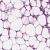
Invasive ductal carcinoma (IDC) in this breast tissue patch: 1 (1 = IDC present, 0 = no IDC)